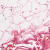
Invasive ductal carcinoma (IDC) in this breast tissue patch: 0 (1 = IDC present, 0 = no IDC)